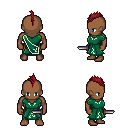
a pixel art fantasy rpg character, male body template, human, dark skin, sash dress, magenta pants, brunette mohawk hairstyle, dagger, four views (front, back, left, right), 2x2 character sprite sheet, small pixel art, hard edges, no anti-aliasing